Interaction volume radius: 10 \u00c5
Interaction volume height: 45 \u00c5
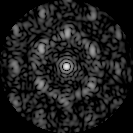
Disorder parameter: 0.5979